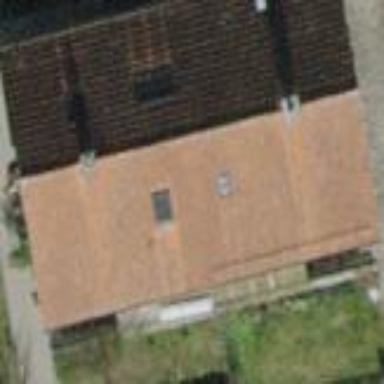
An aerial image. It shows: Building with tile roof.